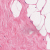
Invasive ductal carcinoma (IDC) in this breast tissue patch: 0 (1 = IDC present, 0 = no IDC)